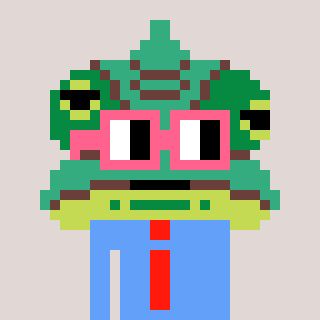
a pixel art character with square pink glasses, a chameleon-shaped head and a blue-colored body on a warm background